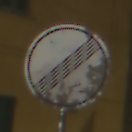
Verkehrszeichen: EndeSaemtlicherBegrenzungen
Umgebung: Outdoor, Urban
Tageszeit: Night
Wetter: PartlyCloudy
Licht: Artificial
Jahreszeit: NotSpecified
Kontrast: HighContrast